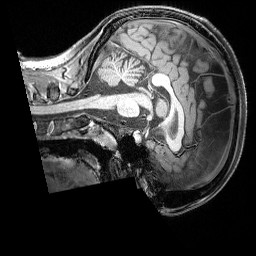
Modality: T1w
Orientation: sagittal
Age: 28
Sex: female
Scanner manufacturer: siemens
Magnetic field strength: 3 T
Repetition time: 2.3 s
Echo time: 0.00324 s